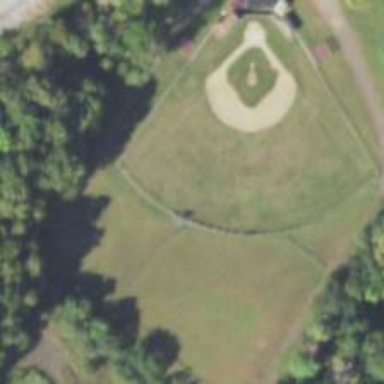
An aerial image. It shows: Baseball pitch for leisure land.